Field crop: maize
Growth stage: 2
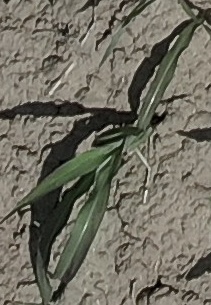
Species: sorghum